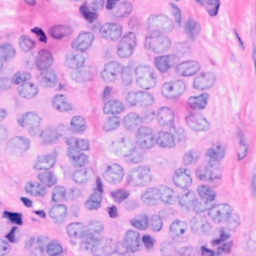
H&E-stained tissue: Breast